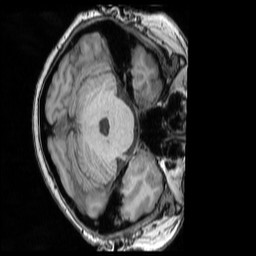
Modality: T1w
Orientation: axial
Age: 60
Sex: female
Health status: ill
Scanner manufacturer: siemens
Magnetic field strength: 3 T
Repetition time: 1.7 s
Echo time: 0.00418 s